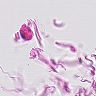
Metastatic tissue present: no